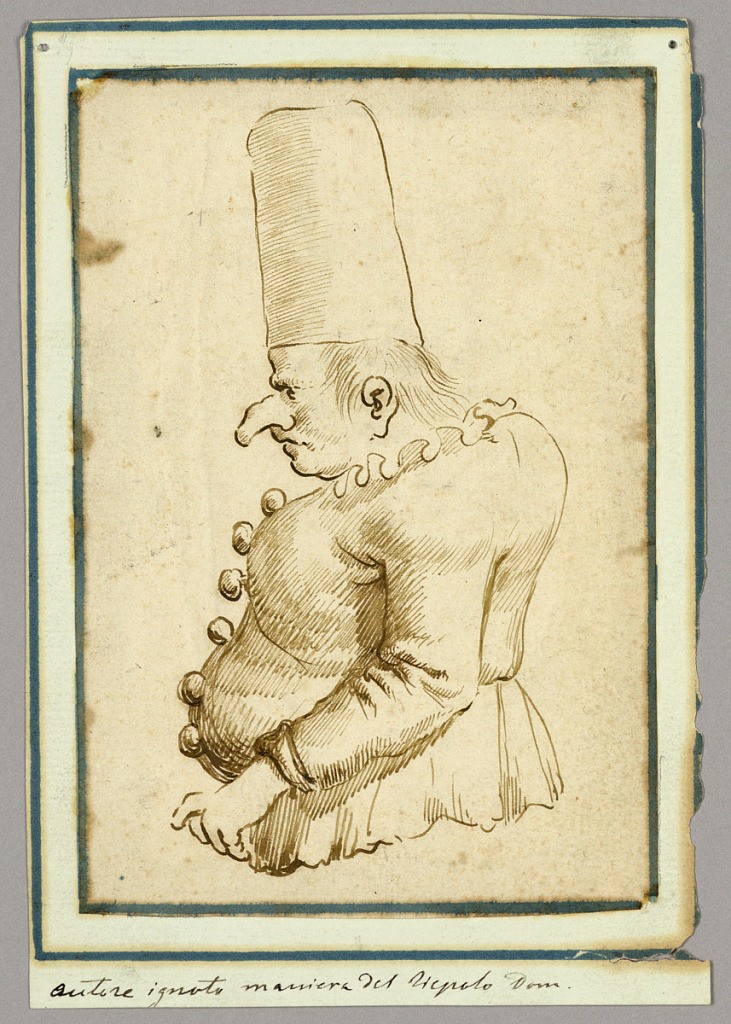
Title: The Upper Part of the Body of a Punchinello
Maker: Giovanni Domenico Tiepolo, Italian, 1727 – 1804
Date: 1750–1800
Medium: Pen and ink on thin paper
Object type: Drawing
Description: Shown in profile, turned toward left.